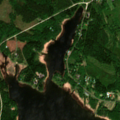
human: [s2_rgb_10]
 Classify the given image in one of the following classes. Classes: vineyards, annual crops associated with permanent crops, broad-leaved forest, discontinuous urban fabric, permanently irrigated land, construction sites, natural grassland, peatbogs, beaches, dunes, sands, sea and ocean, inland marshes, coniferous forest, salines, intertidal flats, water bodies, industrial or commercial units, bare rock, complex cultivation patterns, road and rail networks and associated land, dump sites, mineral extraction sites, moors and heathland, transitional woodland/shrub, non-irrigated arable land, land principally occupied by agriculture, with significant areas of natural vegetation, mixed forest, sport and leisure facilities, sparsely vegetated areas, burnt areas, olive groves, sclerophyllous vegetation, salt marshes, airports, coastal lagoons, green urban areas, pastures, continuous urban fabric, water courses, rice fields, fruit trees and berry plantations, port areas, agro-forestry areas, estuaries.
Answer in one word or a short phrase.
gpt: land principally occupied by agriculture, with significant areas of natural vegetation, mixed forest, transitional woodland/shrub, sea and ocean